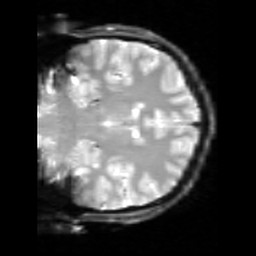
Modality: inplaneT2
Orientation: coronal
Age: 21
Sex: male